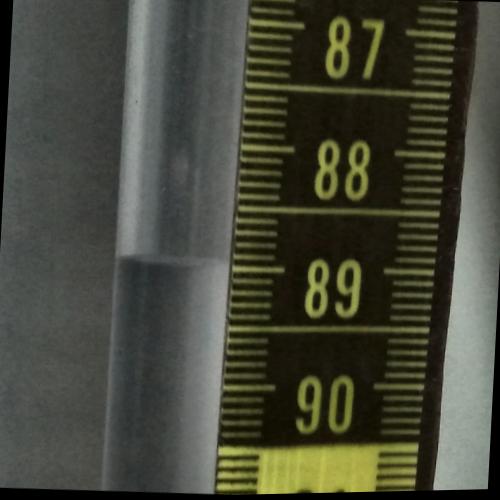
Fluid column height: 89.0 cm